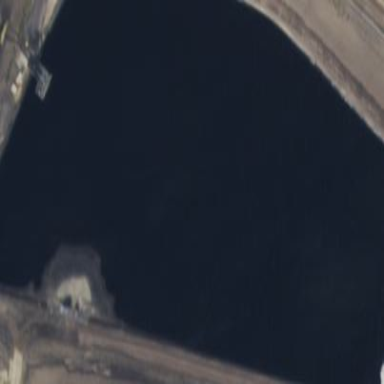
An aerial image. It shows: Tailings pond that is man-made.